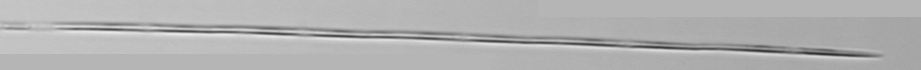
Label: Pseudo-nitzschia